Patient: sex M, age 61
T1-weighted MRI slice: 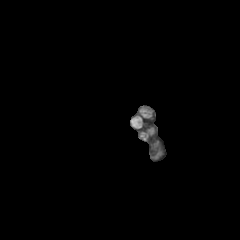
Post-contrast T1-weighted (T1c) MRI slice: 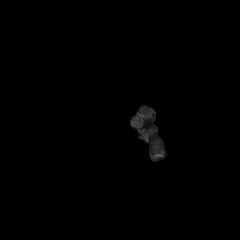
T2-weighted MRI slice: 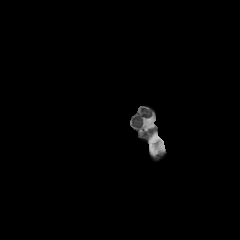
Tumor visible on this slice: no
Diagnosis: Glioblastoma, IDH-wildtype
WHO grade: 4